Question: I built a JHoverButton class that looks as such:
'''
package javabeanslab;
import javax.swing.*;
import java.awt.*;
import java.awt.event.*;
public class JHoverButton extends JButton implements MouseListener {
public JHoverButton(){
super();
initialize();
}
public JHoverButton(String text){
super(text);
initialize();
}
public JHoverButton(String text, Icon icon){
super(text, icon);
initialize();
}
public void setEnabled(boolean enabled){
super.setEnabled(enabled);
if(enabled){
if(isBorderPainted()){
setBorderPainted(false);
repaint();
}
}
}
private void initialize(){
setBorderPainted(false);
addMouseListener(this);
}
@Override
public void mouseClicked(MouseEvent me) {
}
@Override
public void mousePressed(MouseEvent me) {
}
@Override
public void mouseReleased(MouseEvent me) {
}
@Override
public void mouseEntered(MouseEvent me) {
if(!isBorderPainted() && isEnabled()){
setBorderPainted(true);
repaint();
}
}
@Override
public void mouseExited(MouseEvent me) {
if(isBorderPainted()){
setBorderPainted(false);
repaint();
}
}
}
'''
Now when I go to the GUI builder in Netbeans, I click on "Choose Bean" and then I declare the path as javabeanslab.JHoverButton to add the button in to the GUI but I get this error that pops up:

What am I doing wrong?
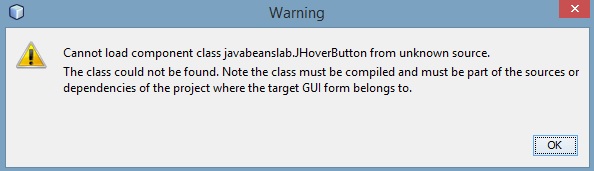
Answer: The problem is that, to use a class in the GUI Builder, it has to be already compiled, because the tool looks for a '.class' file to load the properties of your widget.